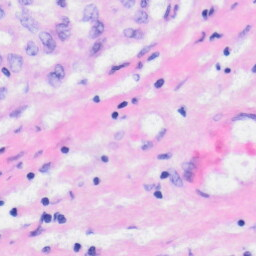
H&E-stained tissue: Liver